Question: I am using <URL> app for process management and load balancing. I have just installed the PM2 and given the command 'pm2 start bin/www'
this command works in command prompt, it is showing the result like this:

This is fine now I am opening the web browser and accessing the application as usual 'localhost:3000' but it is not opening the application its is showing in the browser.
What could be the possible reason? Please help. Thanks.
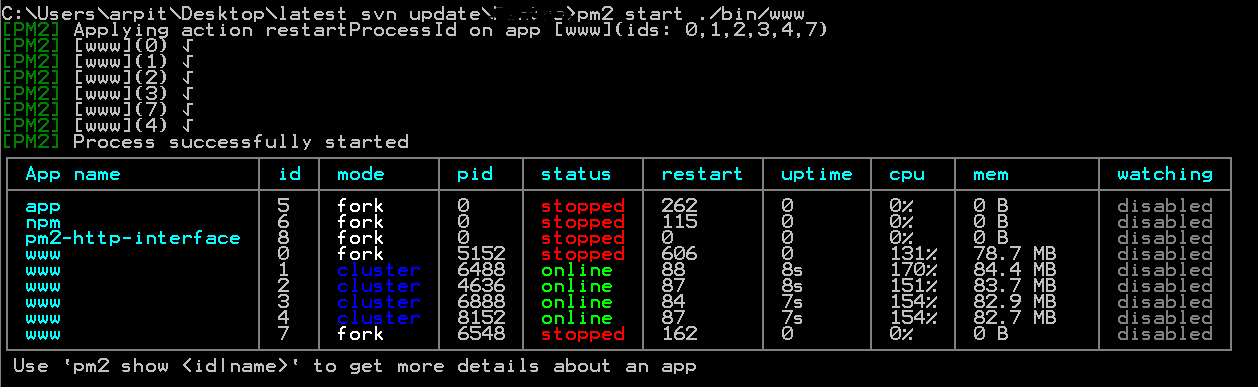
Answer: I got the solution. We know when we create an app using Express (Express generator) it creates all the folder and places 'app.js' file in the root folder. For some reason, I kept the app.js file inside a folder and changed its path in 'bin/www' file. It was working perfectly when I was running 'npm start' but with PM2 it was now opening the application in the browser. So I again placed the 'app.js' file in the root folder and now it is working fine.